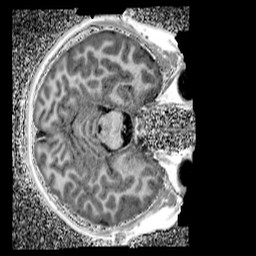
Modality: UNIT1_denoised
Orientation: axial
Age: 10
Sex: female
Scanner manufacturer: siemens
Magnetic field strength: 3 T
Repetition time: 4 s
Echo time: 0.00299 s